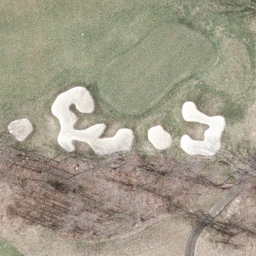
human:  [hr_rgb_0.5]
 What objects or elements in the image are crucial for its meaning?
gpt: golf course